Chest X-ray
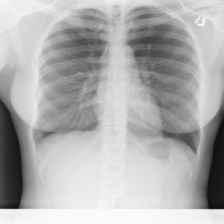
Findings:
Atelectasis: negative
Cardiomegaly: negative
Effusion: negative
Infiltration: negative
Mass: negative
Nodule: negative
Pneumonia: negative
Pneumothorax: negative
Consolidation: negative
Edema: negative
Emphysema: negative
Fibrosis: negative
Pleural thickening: negative
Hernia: negative